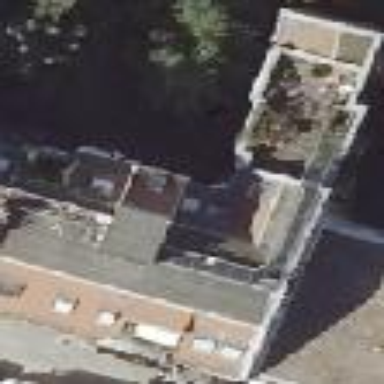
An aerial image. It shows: Building consisting of apartments with double saltbox roof shape.